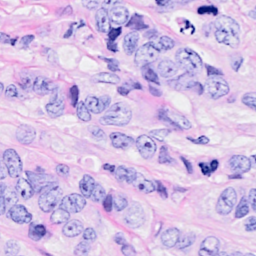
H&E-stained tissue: Breast